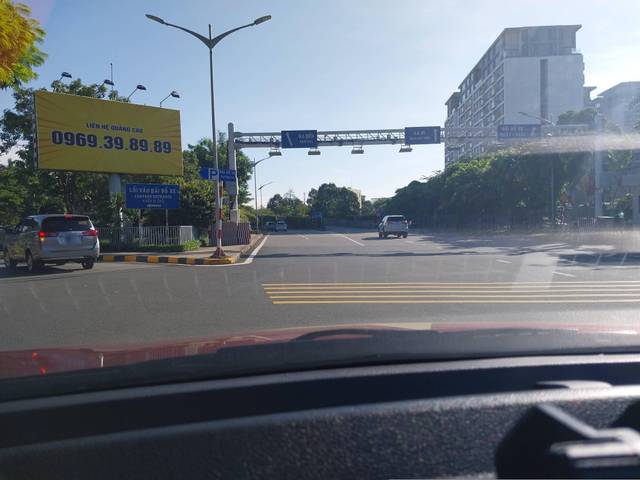
Region: Vietnam
Coordinates: 10.815, 106.665